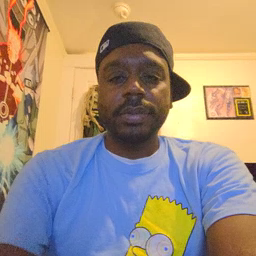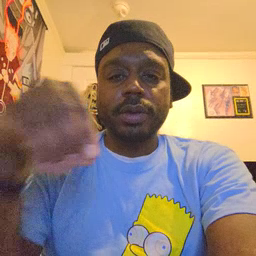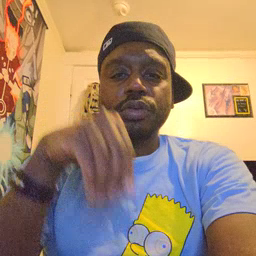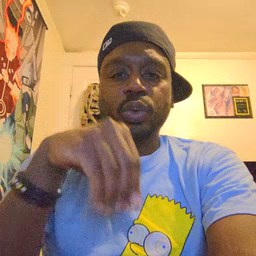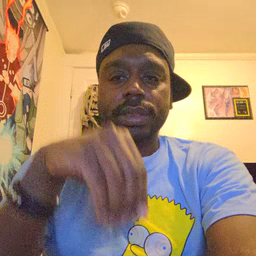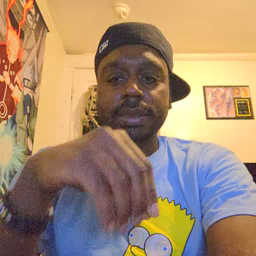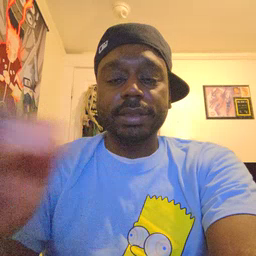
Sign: into